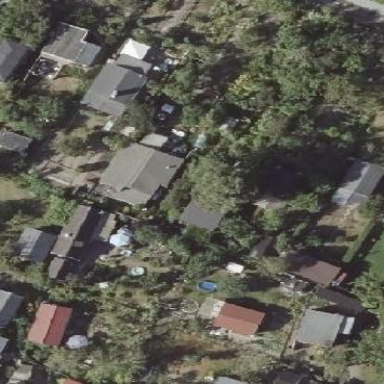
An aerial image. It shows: Plot in the allotments surrounded by fence.